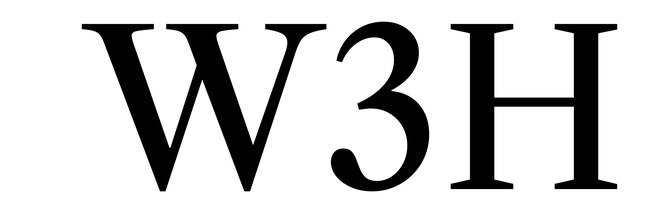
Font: LibreCaslonText_Regular